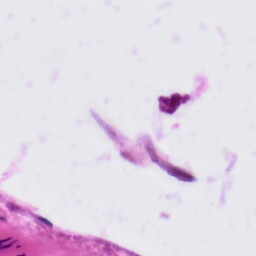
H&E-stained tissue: Tonsil